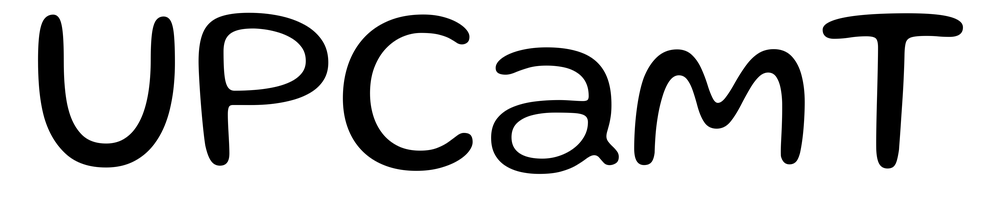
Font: Gluten_Light